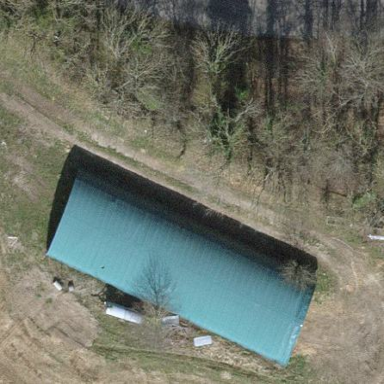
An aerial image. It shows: Farmyard area.